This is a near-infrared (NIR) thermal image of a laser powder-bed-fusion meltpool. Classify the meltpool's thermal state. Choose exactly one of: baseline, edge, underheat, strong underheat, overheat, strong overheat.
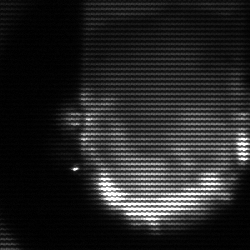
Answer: baseline